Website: home-depot
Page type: payment
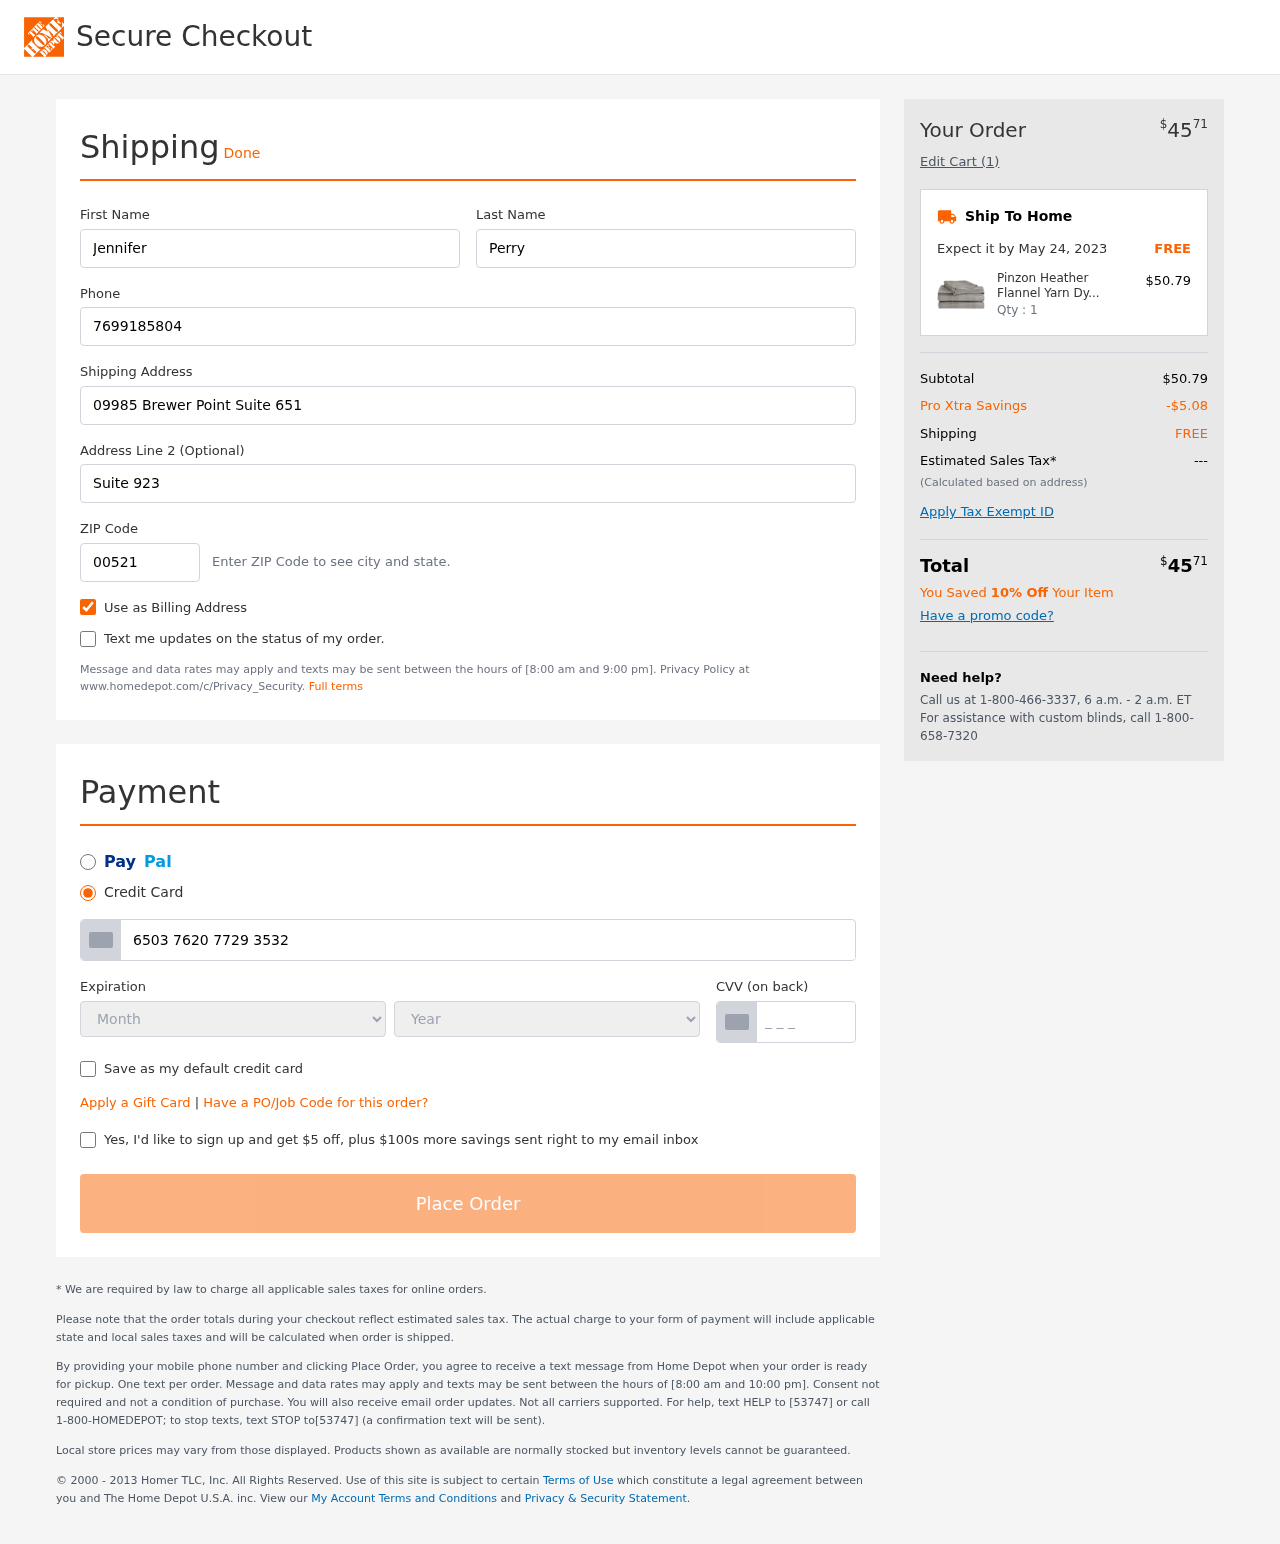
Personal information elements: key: PII_CARD_CVV
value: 150
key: PII_CARD_EXPIRY_MONTH
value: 11
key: PII_CARD_EXPIRY_YEAR
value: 30
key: PII_CARD_NUMBER
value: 6503 7620 7729 3532
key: PII_FIRSTNAME
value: Jennifer
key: PII_LASTNAME
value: Perry
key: PII_PHONE
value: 7699185804
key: PII_POSTCODE
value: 00521
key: PII_STREET
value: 09985 Brewer Point Suite 651
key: PII_STREET2
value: Suite 923
Product elements: key: PRODUCT1_NAME
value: Pinzon Heather Flannel Yarn Dyed 5.4-Ounce Sheet Sets
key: PRODUCT1_PRICE
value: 50.79
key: PRODUCT1_QUANTITY
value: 1
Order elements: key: ORDER_TOTAL
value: $4571
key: ORDER_NUM_ITEMS
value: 1
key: ORDER_DELIVERY_DATE
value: May 24, 2023
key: ORDER_SUBTOTAL
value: $50.79
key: ORDER_DISCOUNT
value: -$5.08
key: ORDER_SHIPPING_COST
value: FREE